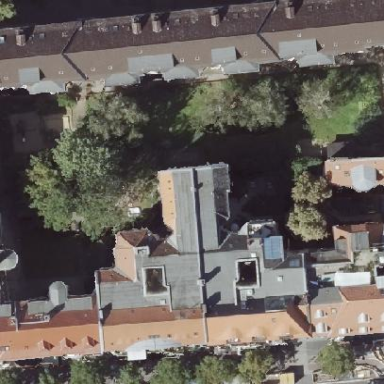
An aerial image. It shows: Hipped-roof building with apartments.